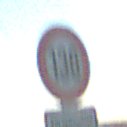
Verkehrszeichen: Geschwindigkeit130
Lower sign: HinweiseAufGefahrenDurchVerbaleAngabe4
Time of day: SunriseSunset
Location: Outdoor (Nature)
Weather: Clear
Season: NotSpecified
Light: Natural